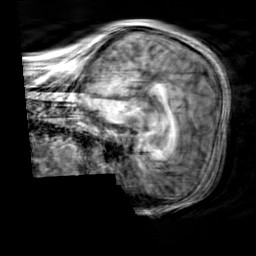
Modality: T1w
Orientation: sagittal
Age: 26
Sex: male
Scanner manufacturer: siemens
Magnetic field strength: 3 T
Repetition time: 2.3 s
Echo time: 0.00303 s